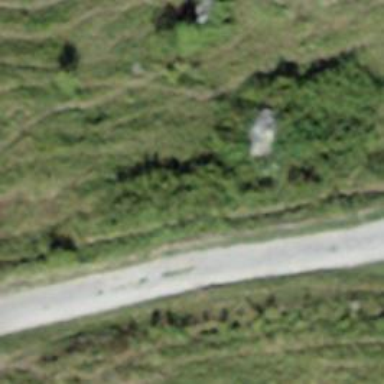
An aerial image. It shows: Well-maintained track road of grade 1.